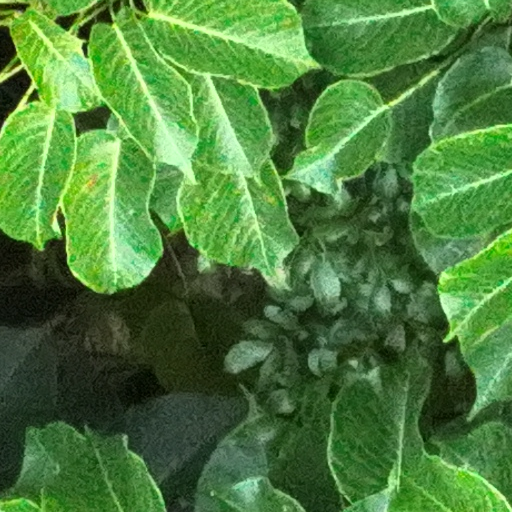
Species: Hura crepitans
GBIF accepted scientific name: Hura crepitans
Crown area (m\u00b2): 129.302